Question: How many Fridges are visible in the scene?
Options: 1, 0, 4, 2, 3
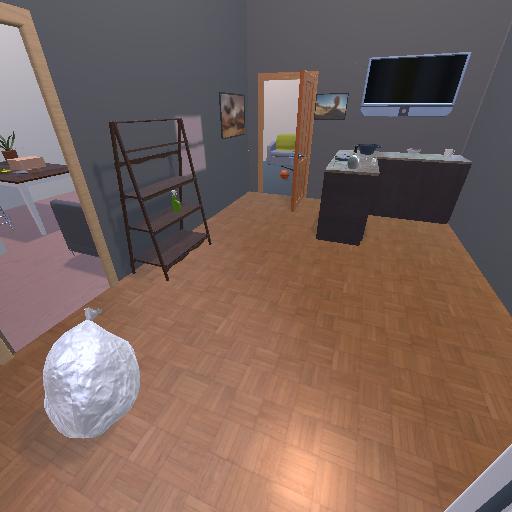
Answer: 1